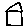
Label: house